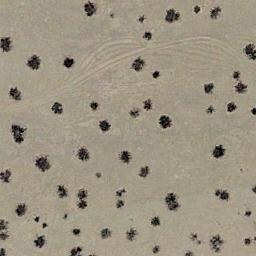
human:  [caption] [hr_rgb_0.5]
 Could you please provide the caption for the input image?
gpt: There are two trees in this desert .

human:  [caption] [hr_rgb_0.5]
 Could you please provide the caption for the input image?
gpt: The chaparral is consist of sparse bushes on the desert .

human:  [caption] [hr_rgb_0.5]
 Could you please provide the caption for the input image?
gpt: Chaparral is sparsely distributed on the sand .

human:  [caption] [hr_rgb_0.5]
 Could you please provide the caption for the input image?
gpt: Some sparse chaparrals grow in the desert and some roads go through the desert .

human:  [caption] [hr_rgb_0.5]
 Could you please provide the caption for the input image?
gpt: The chaparral is scattered and sparse .